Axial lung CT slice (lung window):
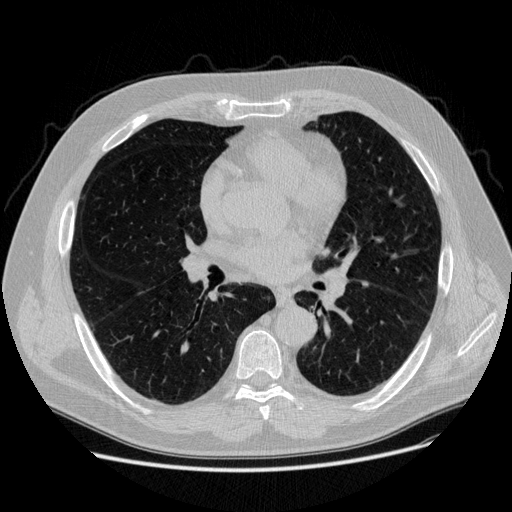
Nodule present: no